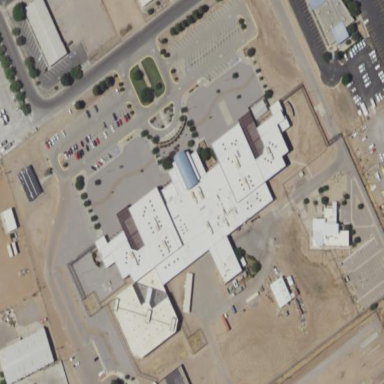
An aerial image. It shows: Prison.